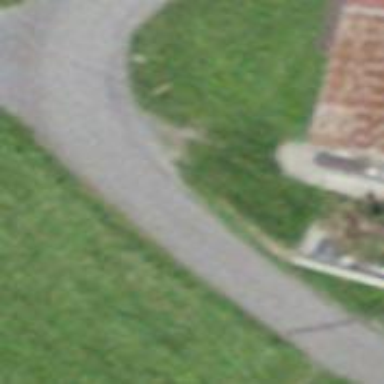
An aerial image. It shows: Track with grade1 tracktype.